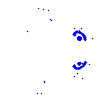
Particle: electron